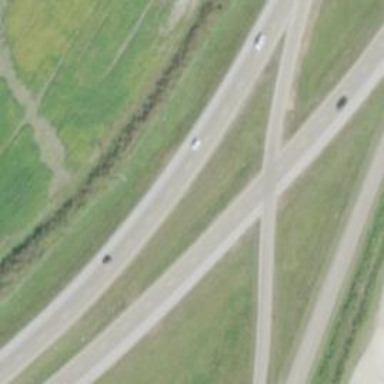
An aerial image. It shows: Asphalt dual carriageway at the trunk highway level.